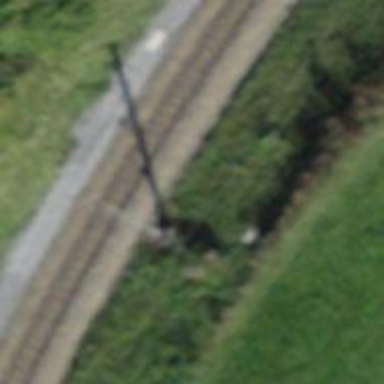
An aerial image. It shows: Power pole.